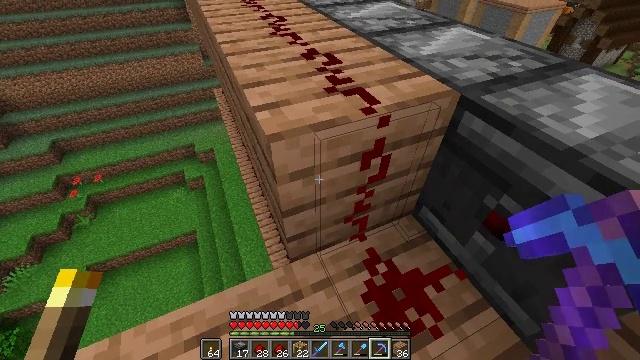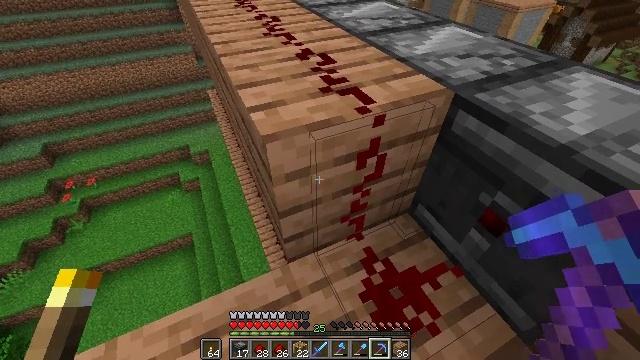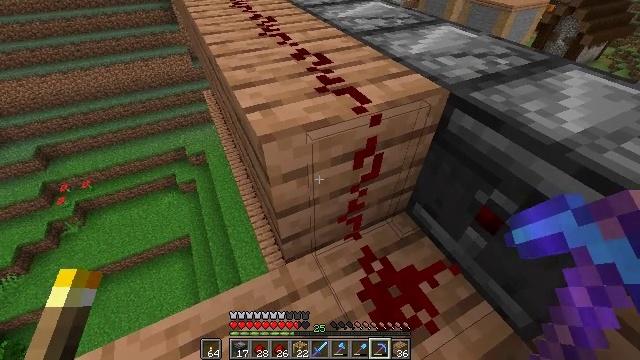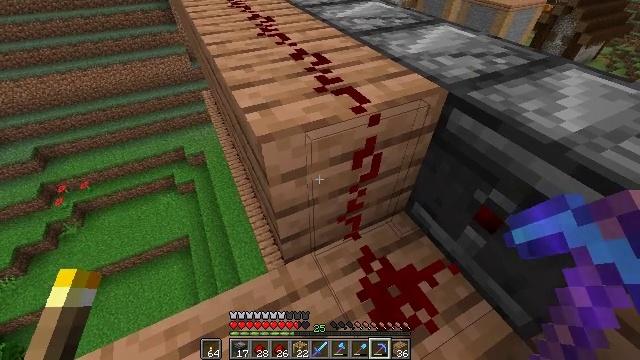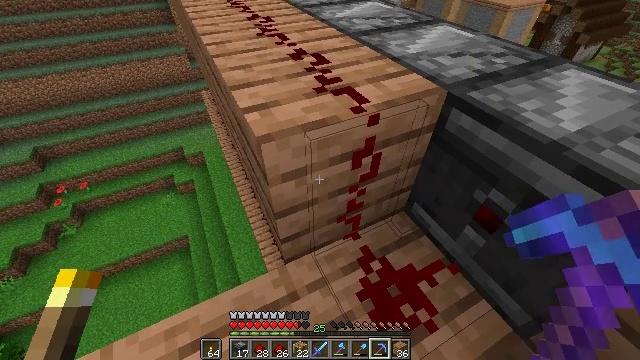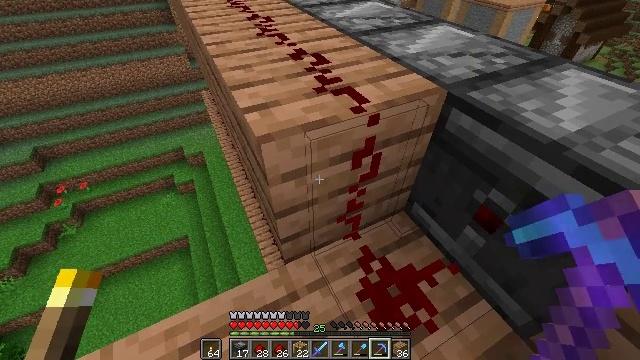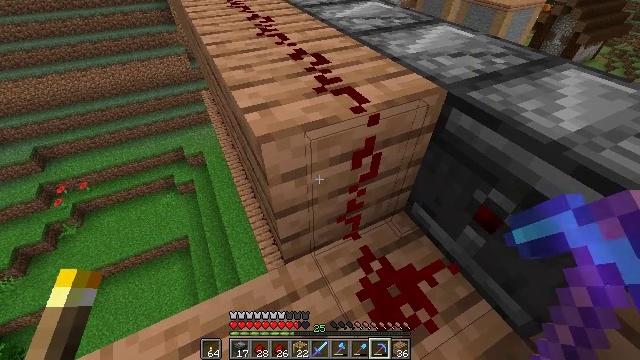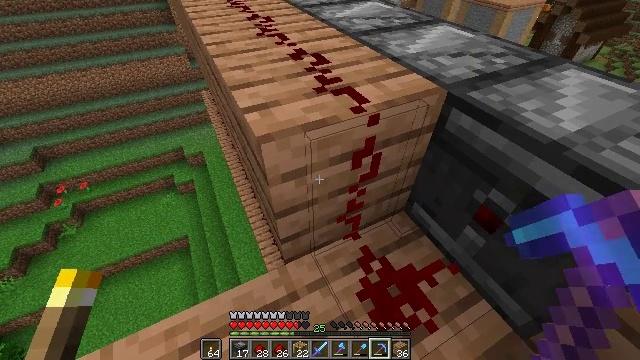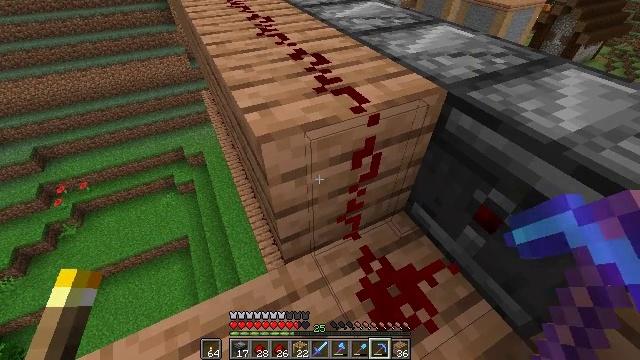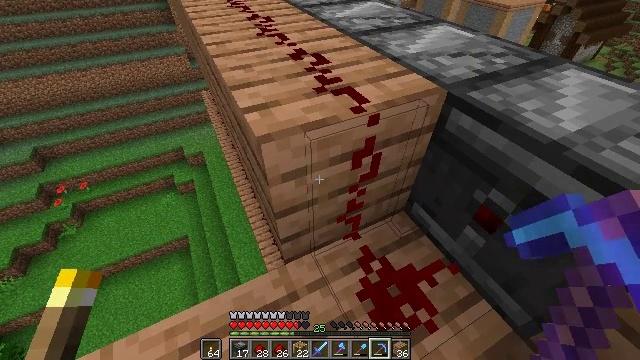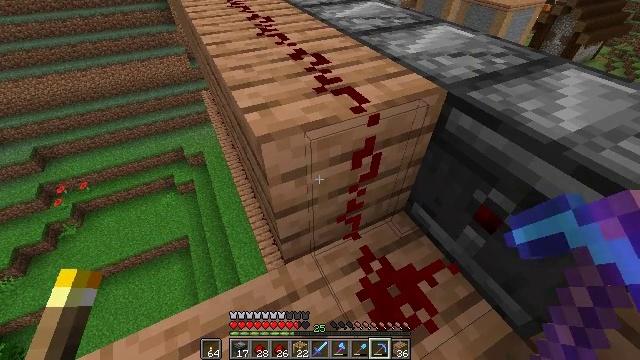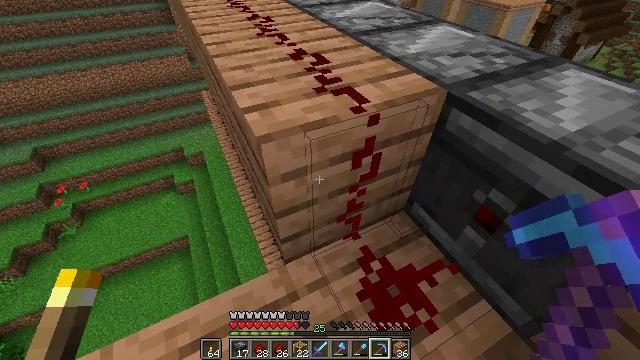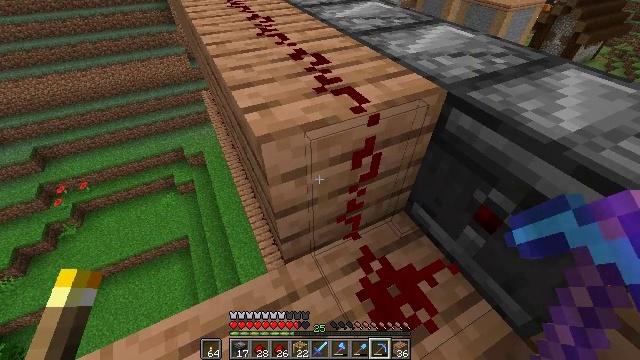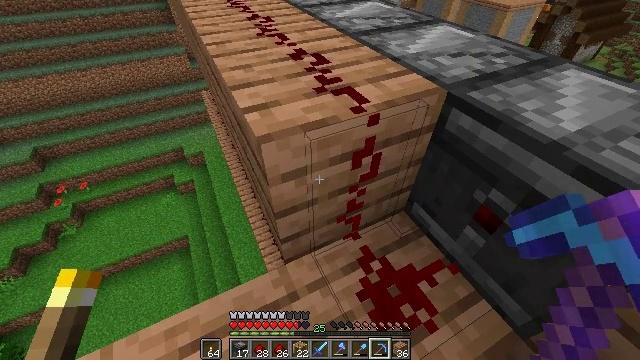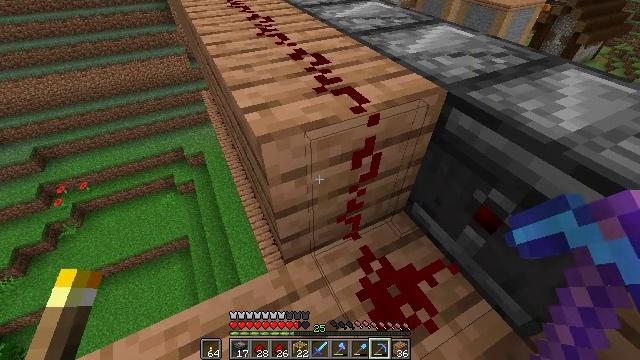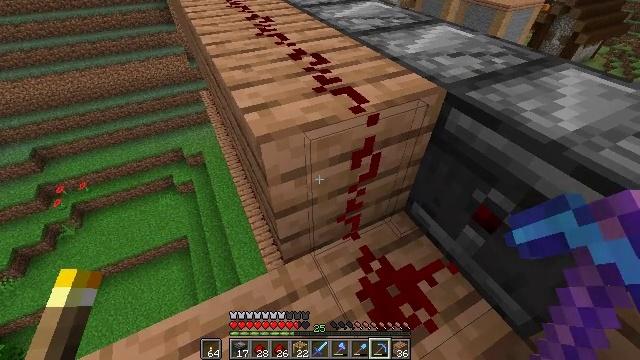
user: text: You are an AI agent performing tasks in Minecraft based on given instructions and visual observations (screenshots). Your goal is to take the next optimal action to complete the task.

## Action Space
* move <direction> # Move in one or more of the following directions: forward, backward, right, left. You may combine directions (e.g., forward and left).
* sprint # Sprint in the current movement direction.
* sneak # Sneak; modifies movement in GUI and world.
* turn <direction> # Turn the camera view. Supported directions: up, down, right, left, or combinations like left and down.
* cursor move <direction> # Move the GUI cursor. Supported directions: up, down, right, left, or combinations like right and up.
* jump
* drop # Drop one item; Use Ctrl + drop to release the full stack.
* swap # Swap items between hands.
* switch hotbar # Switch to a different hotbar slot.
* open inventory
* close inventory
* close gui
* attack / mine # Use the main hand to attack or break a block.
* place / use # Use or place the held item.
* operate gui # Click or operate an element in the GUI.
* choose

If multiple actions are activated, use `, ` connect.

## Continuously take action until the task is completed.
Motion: motion action
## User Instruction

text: Mine the redstone wire connected to mechanisms.
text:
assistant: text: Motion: turn right
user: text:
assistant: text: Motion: no_op
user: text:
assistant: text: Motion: no_op
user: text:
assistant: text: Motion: no_op
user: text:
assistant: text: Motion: no_op
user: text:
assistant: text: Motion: no_op
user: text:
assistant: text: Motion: no_op
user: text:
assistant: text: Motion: no_op
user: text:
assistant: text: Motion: no_op
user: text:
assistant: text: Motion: no_op
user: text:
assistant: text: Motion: no_op
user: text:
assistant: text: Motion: no_op
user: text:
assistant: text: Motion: no_op
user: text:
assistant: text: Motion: no_op
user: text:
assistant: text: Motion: no_op
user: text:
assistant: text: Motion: turn right
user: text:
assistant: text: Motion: turn right
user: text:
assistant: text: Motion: no_op
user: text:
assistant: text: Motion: no_op
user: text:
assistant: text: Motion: no_op
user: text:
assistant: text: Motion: no_op
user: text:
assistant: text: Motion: no_op
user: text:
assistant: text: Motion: no_op
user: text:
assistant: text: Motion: no_op
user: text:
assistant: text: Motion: no_op
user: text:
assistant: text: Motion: no_op
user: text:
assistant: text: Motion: no_op
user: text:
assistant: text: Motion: no_op
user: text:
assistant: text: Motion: no_op
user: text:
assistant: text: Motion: no_op